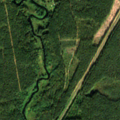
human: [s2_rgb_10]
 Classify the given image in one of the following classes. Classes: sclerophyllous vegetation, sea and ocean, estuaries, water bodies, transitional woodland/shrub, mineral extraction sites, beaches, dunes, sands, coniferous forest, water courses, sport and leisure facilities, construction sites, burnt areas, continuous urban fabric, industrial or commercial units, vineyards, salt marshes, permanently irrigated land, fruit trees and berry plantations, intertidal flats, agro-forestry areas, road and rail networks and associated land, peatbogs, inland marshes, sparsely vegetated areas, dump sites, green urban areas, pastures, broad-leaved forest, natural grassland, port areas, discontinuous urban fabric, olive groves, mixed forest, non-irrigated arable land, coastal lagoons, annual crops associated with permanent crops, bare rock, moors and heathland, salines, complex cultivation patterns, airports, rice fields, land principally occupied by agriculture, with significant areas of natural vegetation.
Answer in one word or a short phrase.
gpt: land principally occupied by agriculture, with significant areas of natural vegetation, coniferous forest, mixed forest